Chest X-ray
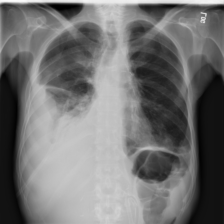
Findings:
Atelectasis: negative
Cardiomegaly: negative
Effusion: positive
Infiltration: positive
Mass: positive
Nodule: negative
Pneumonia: negative
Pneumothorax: negative
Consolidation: negative
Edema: negative
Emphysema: negative
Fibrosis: negative
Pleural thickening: negative
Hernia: negative